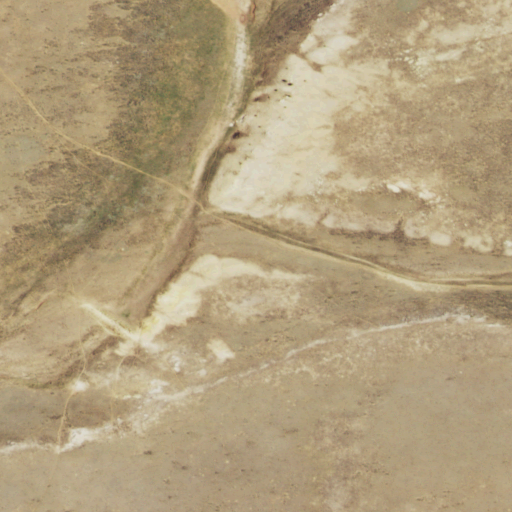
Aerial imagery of valley in Wyoming named Box Canyon containing grassland and shrub